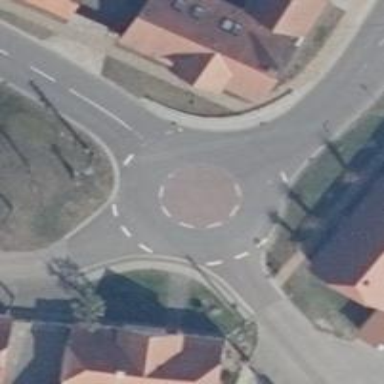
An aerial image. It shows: Mini roundabout on the road.